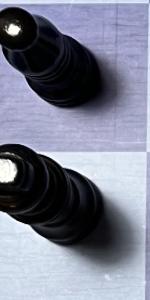
Label: King_Black